Question: For my little program that I'm running called SourceControl I'm trying the following:
Read a file(that was downloaded from internet) at a certain (for now from a static) path on the computer.
The main idea is to get the source from where the file was downloaded.
like so:

I've tried some code but what I get is a pointer to another object which isn't really what I'd like... I want to show the actual string like so:
"<URL>"
Get the 'NSFileExtendedAttributes' to eventually get the the 'com.apple.metadata:kMDItemWhereFroms':
'''
int main(int argc, const char * argv[])
{
@autoreleasepool {
//Static path to my file/image
NSString* myPath = @"/Users/Verbe/Klassieke_Oudheid.JPG";
//creating the filemanager
NSFileManager *filemgr = [[NSFileManager alloc]init];
//if the path exists, whiii it exists!
if ([filemgr fileExistsAtPath:myPath])
{
NSLog(@"file exists!");
//Set the fileattributes to the dictionary!
NSDictionary *fileAttributes = [filemgr attributesOfItemAtPath:myPath error:
nil];
for (NSString* myKey in fileAttributes)
{
if ([myKey isEqualToString:@"NSFileExtendedAttributes"])
{
NSLog(@"MyKey = %@ with attribute: %@",myKey, [fileAttributes objectForKey:myKey]);
}
}
}
else
{
NSLog(@"File does not exist!");
}
}
return 0;
'''
The result is the following:
> 2013-10-11 04:23:32.167 CustomInit[1016:303] file exists! 2013-10-11
04:23:32.190 CustomInit[1016:303] MyKey = NSFileExtendedAttributes
with attribute: {
"com.apple.metadata:kMDItemDownloadedDate" = <62706c69 73743030 a1013341 b8078c4f a88e8a08 0a0<PHONE> <PHONE> <PHONE>
<PHONE> <PHONE> <PHONE> <PHONE> 13>;
"com.apple.metadata:kMDItemWhereFroms" = <62706c69 73743030 a1015f10 3b687474 703a2f2f 7777772e 73756e6a 6574732e 62652f5f
696d6167 65732f62 6f656b69 6e677365 6e67696e 652f<PHONE>
315f6e6c 2e6a7067 080a<PHONE> <PHONE> <PHONE> <PHONE>
<PHONE> <PHONE> <PHONE>>;
"com.apple.quarantine" = <30303030 3b3<PHONE> 663b<PHONE> 3b>; } Program ended with exit code: 0
Note that the 'com.apple.metadata:kMDItemDownloadedDate' and 'com.apple.metadata:kMDItemWhereFroms' are actually there!
What's going on here and how do I fix it?
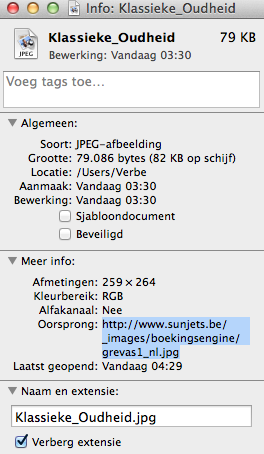
Answer: These are Metadata (Spotlight) attributes, so you're meant to use the Metadata framework. <URL>.
Like so:
'''
MDItemRef item = MDItemCreateWithURL(kCFAllocatorDefault, myFileURL);
NSArray *whereFroms = CFBridgingRelease(MDItemCopyAttribute(item, kMDItemWhereFroms));
'''
No plist-decoding necessary.